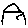
Label: house